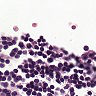
Metastatic tissue present: no